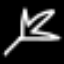
Label: leaf